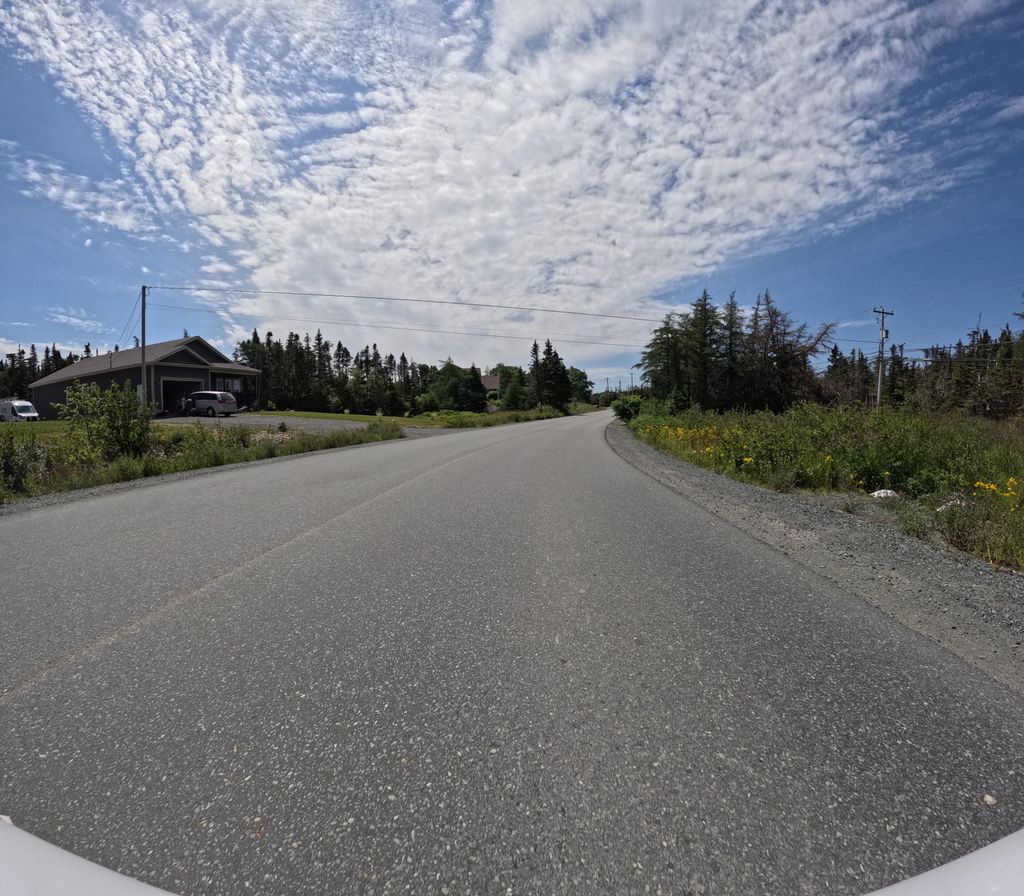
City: st_johns